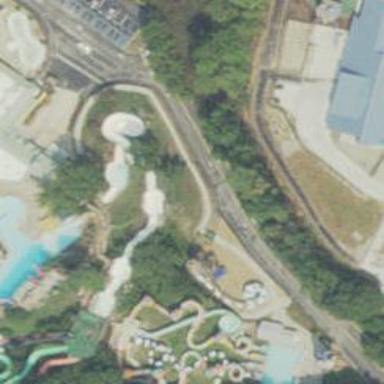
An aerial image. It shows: Water slide attraction.